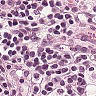
Metastatic tissue present: no